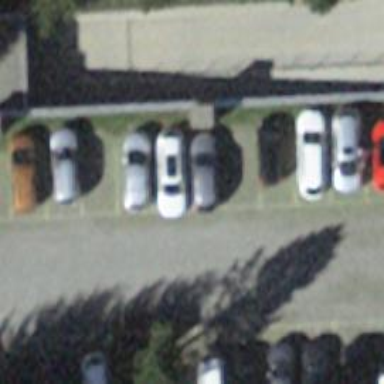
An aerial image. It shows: Parking area.